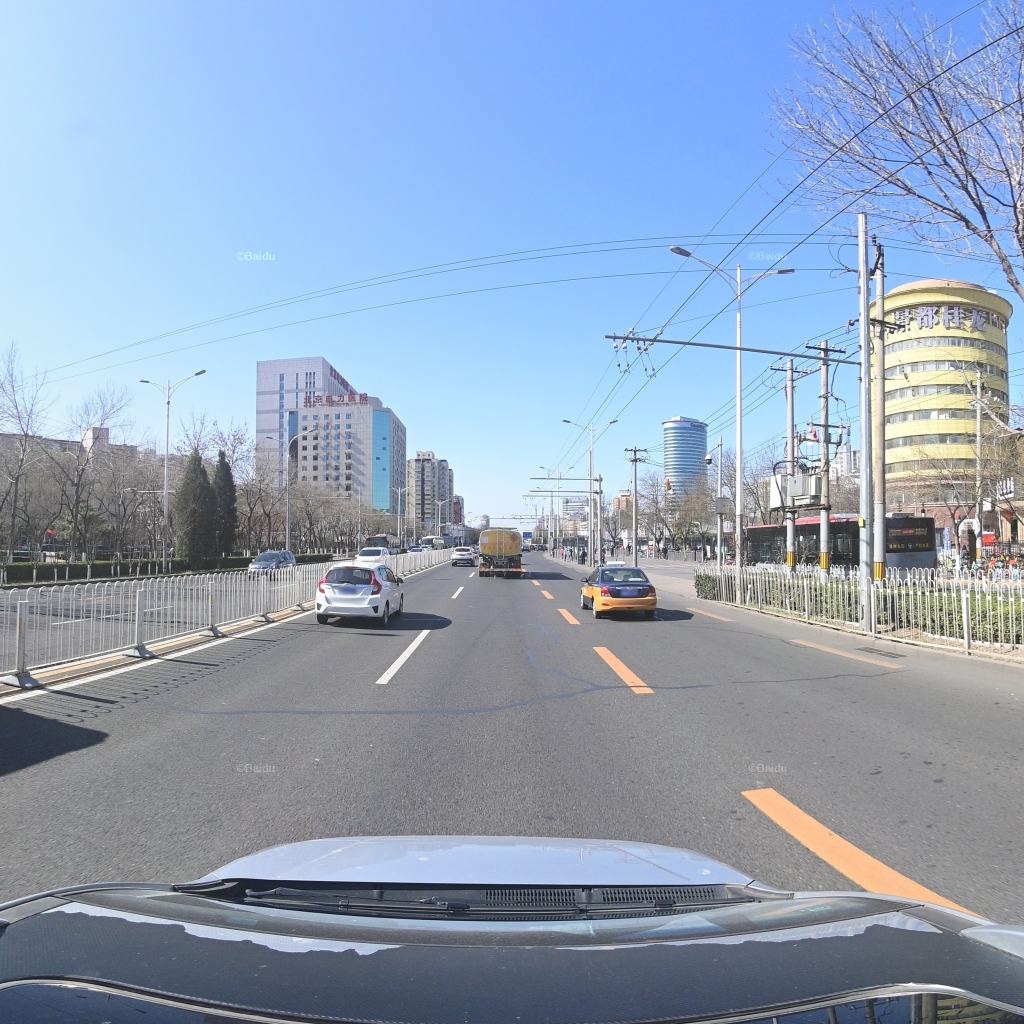
Region: Fengtai
Road damage annotations: longitudinal patch, transverse patch, longitudinal patch